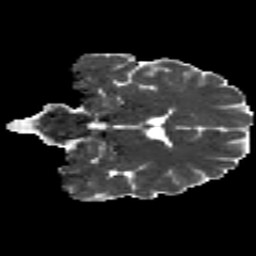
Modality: MD
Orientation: coronal
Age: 18
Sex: male
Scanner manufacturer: siemens
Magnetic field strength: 3 T
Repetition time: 8.8 s
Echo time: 0.085 s